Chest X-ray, PA view. Patient: 53 years old, sex M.
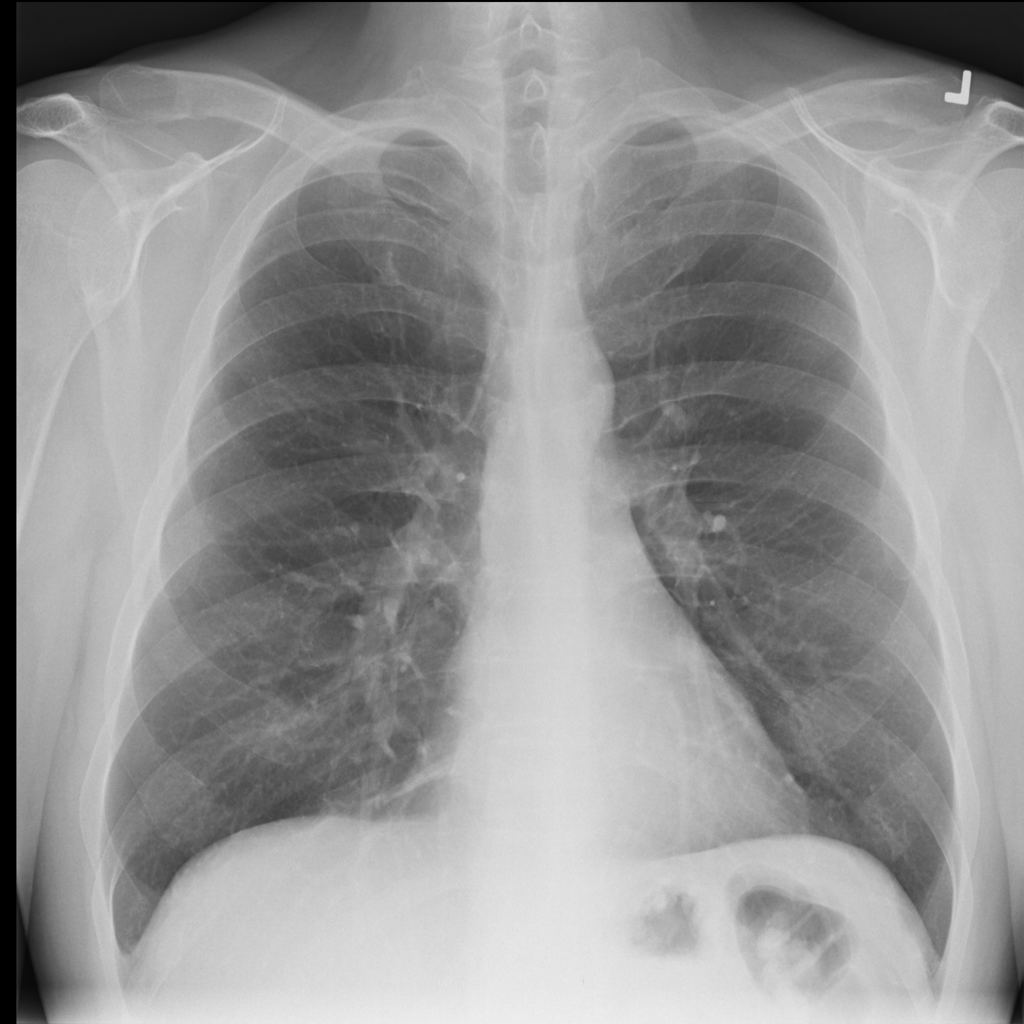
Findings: No Finding